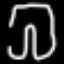
Label: pants